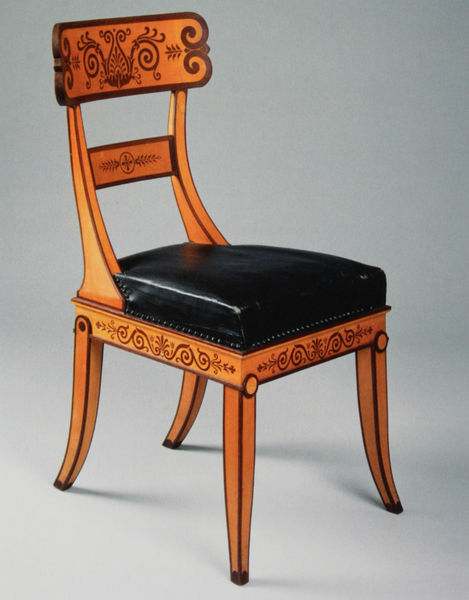
Titel: Stuhl für die Münchner Residenz
Künstler: Leo von Klenze
Standort: München
Institution: Residenz
Schlagwörter: dunkel, schatten, gelb, sitzen, braun, frankreich, geschwungen, grau, hell, hintergrund, holz, licht, männer, orange, schmuck, schwarz, stuhl, blüten, rot, beige, malerei, muster, ornament, möbel, rückenlehne, sessel, beine, füße, leiste, lehne, sitz, biegung, linien, rand, material, kissen, dekoration, bezug, polster, glanz, dekor, floral, ornamente, verzierung, nägel, knöpfe, nieten, foto, fotografie, photographie, symmetrisch, gebogen, kreise, stempel, einlegearbeiten, intarsie, intarsien, girlanden, photo, ecken, biedermeier, schnörkel, voluten, farbfoto, stuhlbeine, leder, eiche, ähren, schnecken, eibe, empire, lyra, bemalung, ornamentik, sitzkissen, kanten, ausstellungsstück, aufnahme, verzierungen, hölzer, volkskunst, sitzmöbel, schwrz, kantig, palmette, eingebrannt, verschnörkelt, polstermöbel, desihn, posterstuhl, lehn, sitzmöble, geschwungern, nögel, rossharr